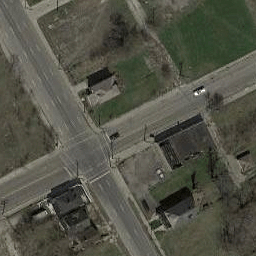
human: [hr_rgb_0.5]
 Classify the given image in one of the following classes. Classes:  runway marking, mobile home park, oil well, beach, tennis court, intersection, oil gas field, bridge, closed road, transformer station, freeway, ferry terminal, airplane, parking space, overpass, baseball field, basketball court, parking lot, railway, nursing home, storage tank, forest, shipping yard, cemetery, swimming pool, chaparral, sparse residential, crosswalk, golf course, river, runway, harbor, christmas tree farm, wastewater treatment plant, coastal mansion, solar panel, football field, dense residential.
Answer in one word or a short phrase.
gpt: intersection